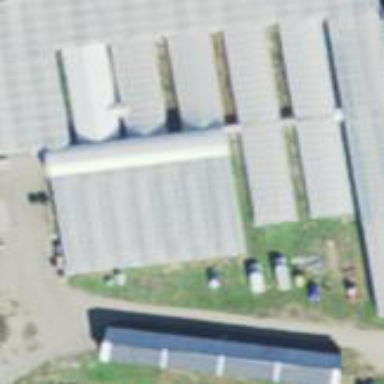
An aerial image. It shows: Greenhouse.